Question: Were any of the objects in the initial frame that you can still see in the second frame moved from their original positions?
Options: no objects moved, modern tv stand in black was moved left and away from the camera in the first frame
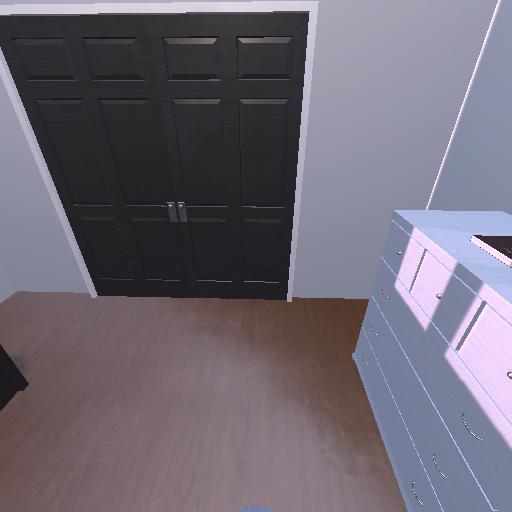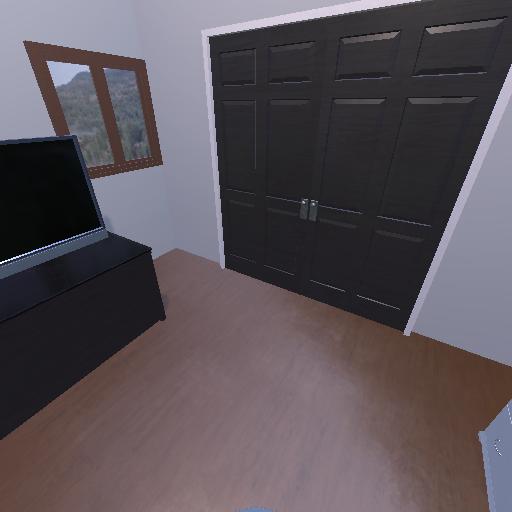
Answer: no objects moved